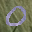
Label: 0